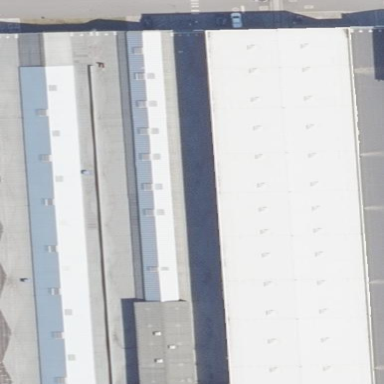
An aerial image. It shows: Industrial building.